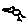
Label: bird